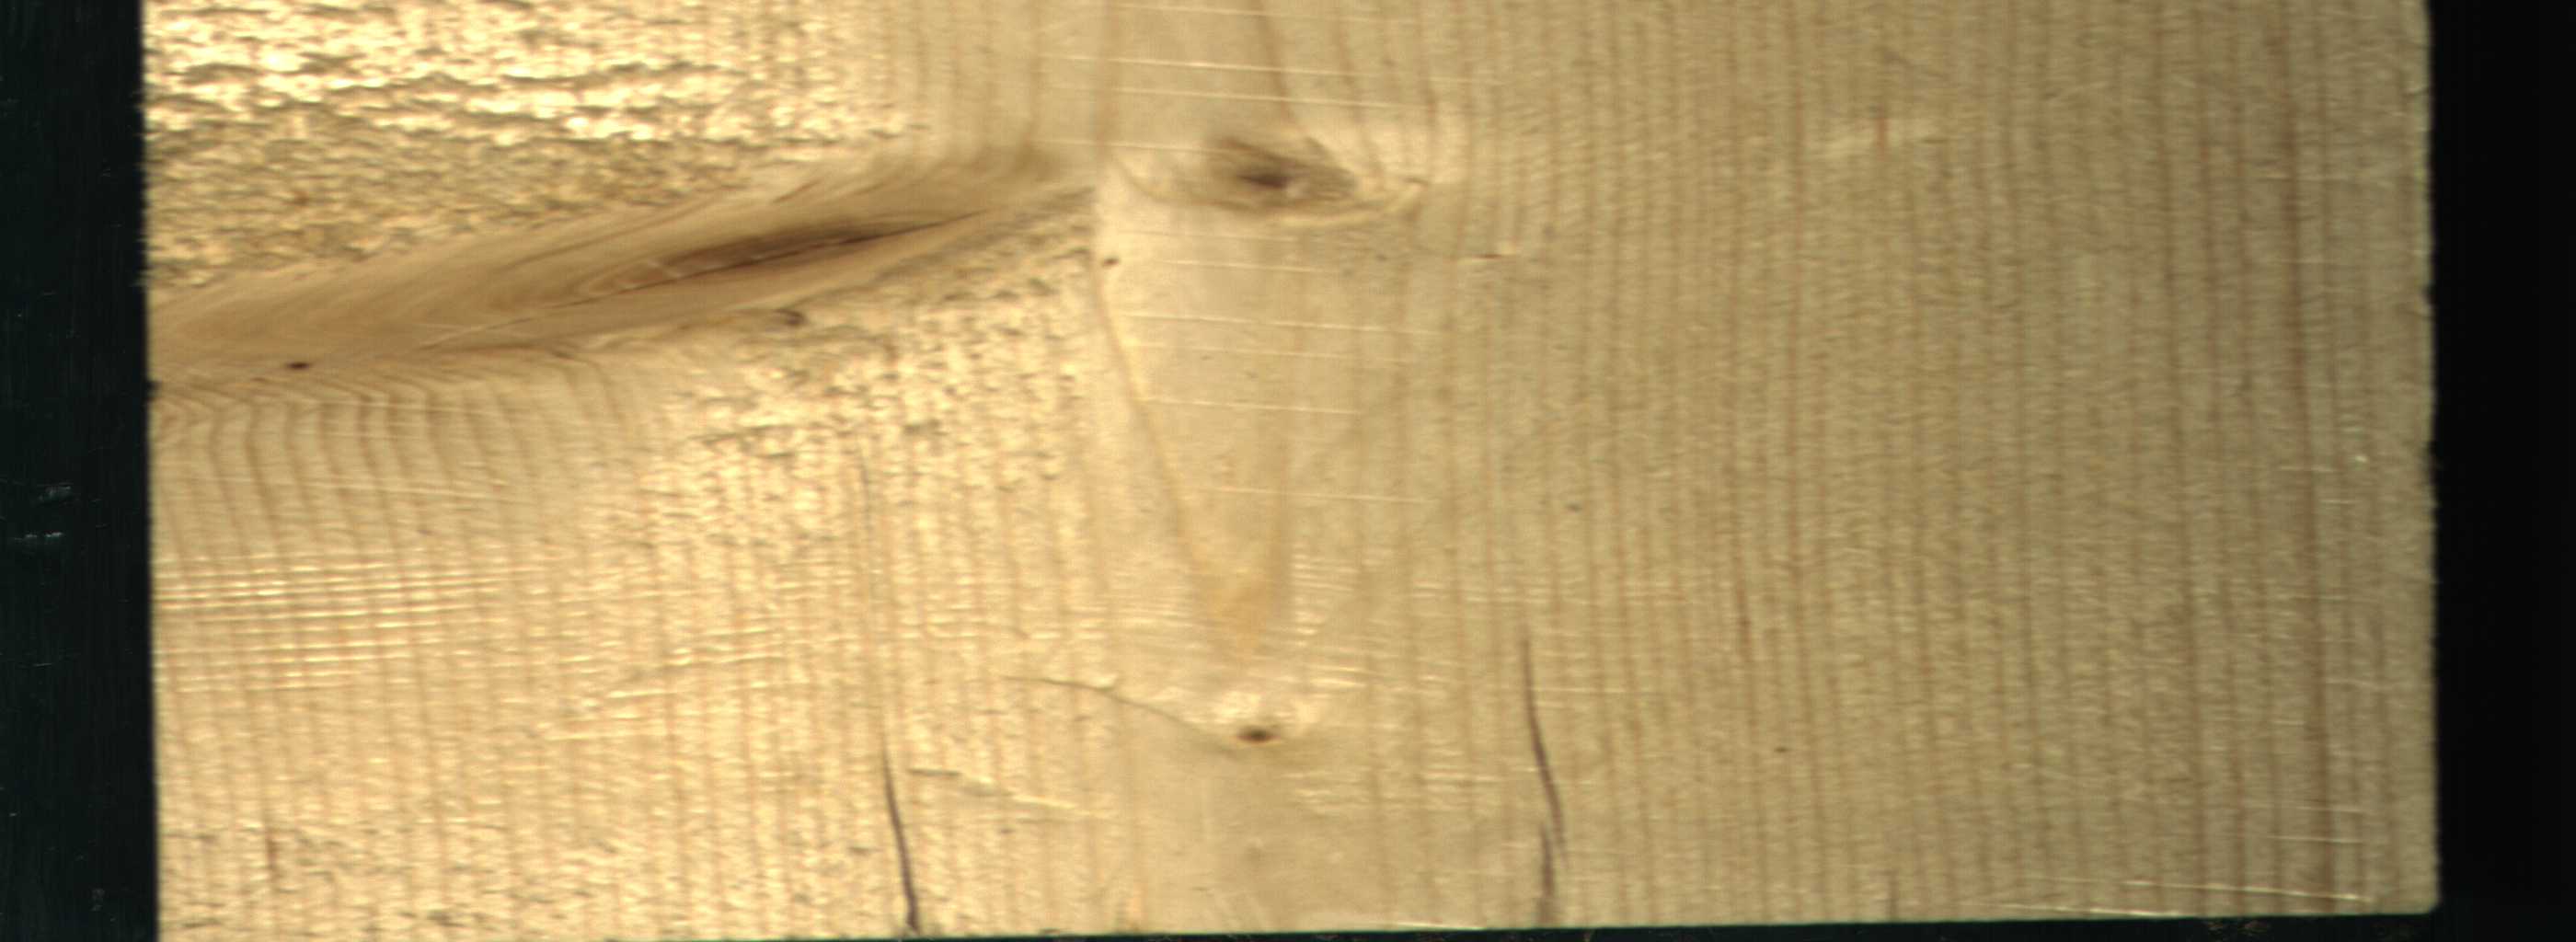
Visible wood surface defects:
Crack
Crack
knot_with_crack
Live_Knot
Live_Knot